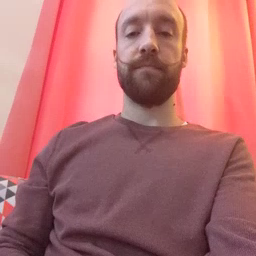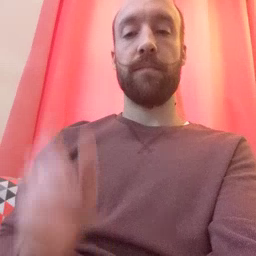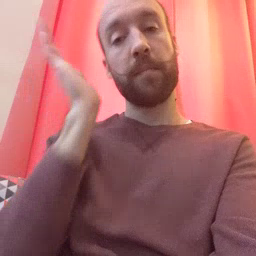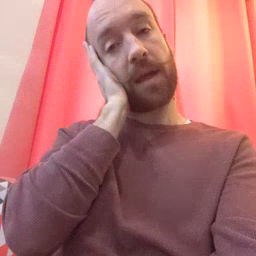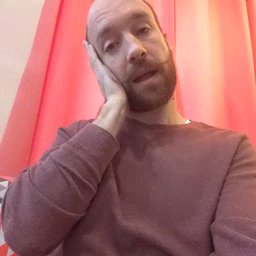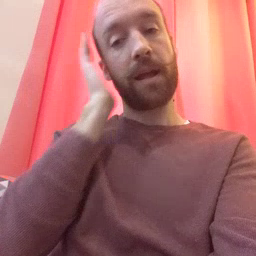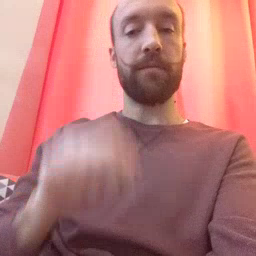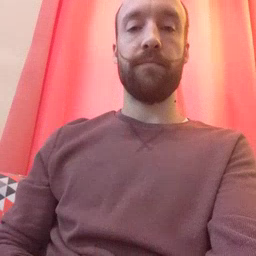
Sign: bed